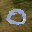
Label: 0